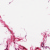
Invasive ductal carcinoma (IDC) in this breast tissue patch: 0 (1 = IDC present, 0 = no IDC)